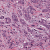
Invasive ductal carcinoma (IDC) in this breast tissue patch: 1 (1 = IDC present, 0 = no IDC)